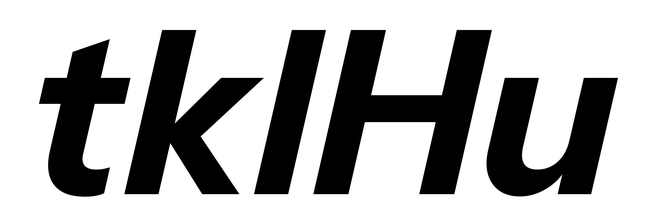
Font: InstrumentSans-Italic_Bold_Italic